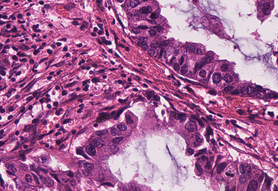
Tumor epithelial tissue: yes
Tumor-associated stroma tissue: yes
Normal tissue: no